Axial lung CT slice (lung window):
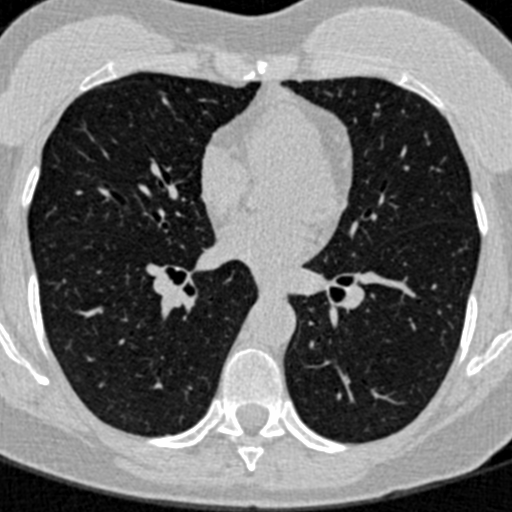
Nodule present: yes
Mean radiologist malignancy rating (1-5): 3